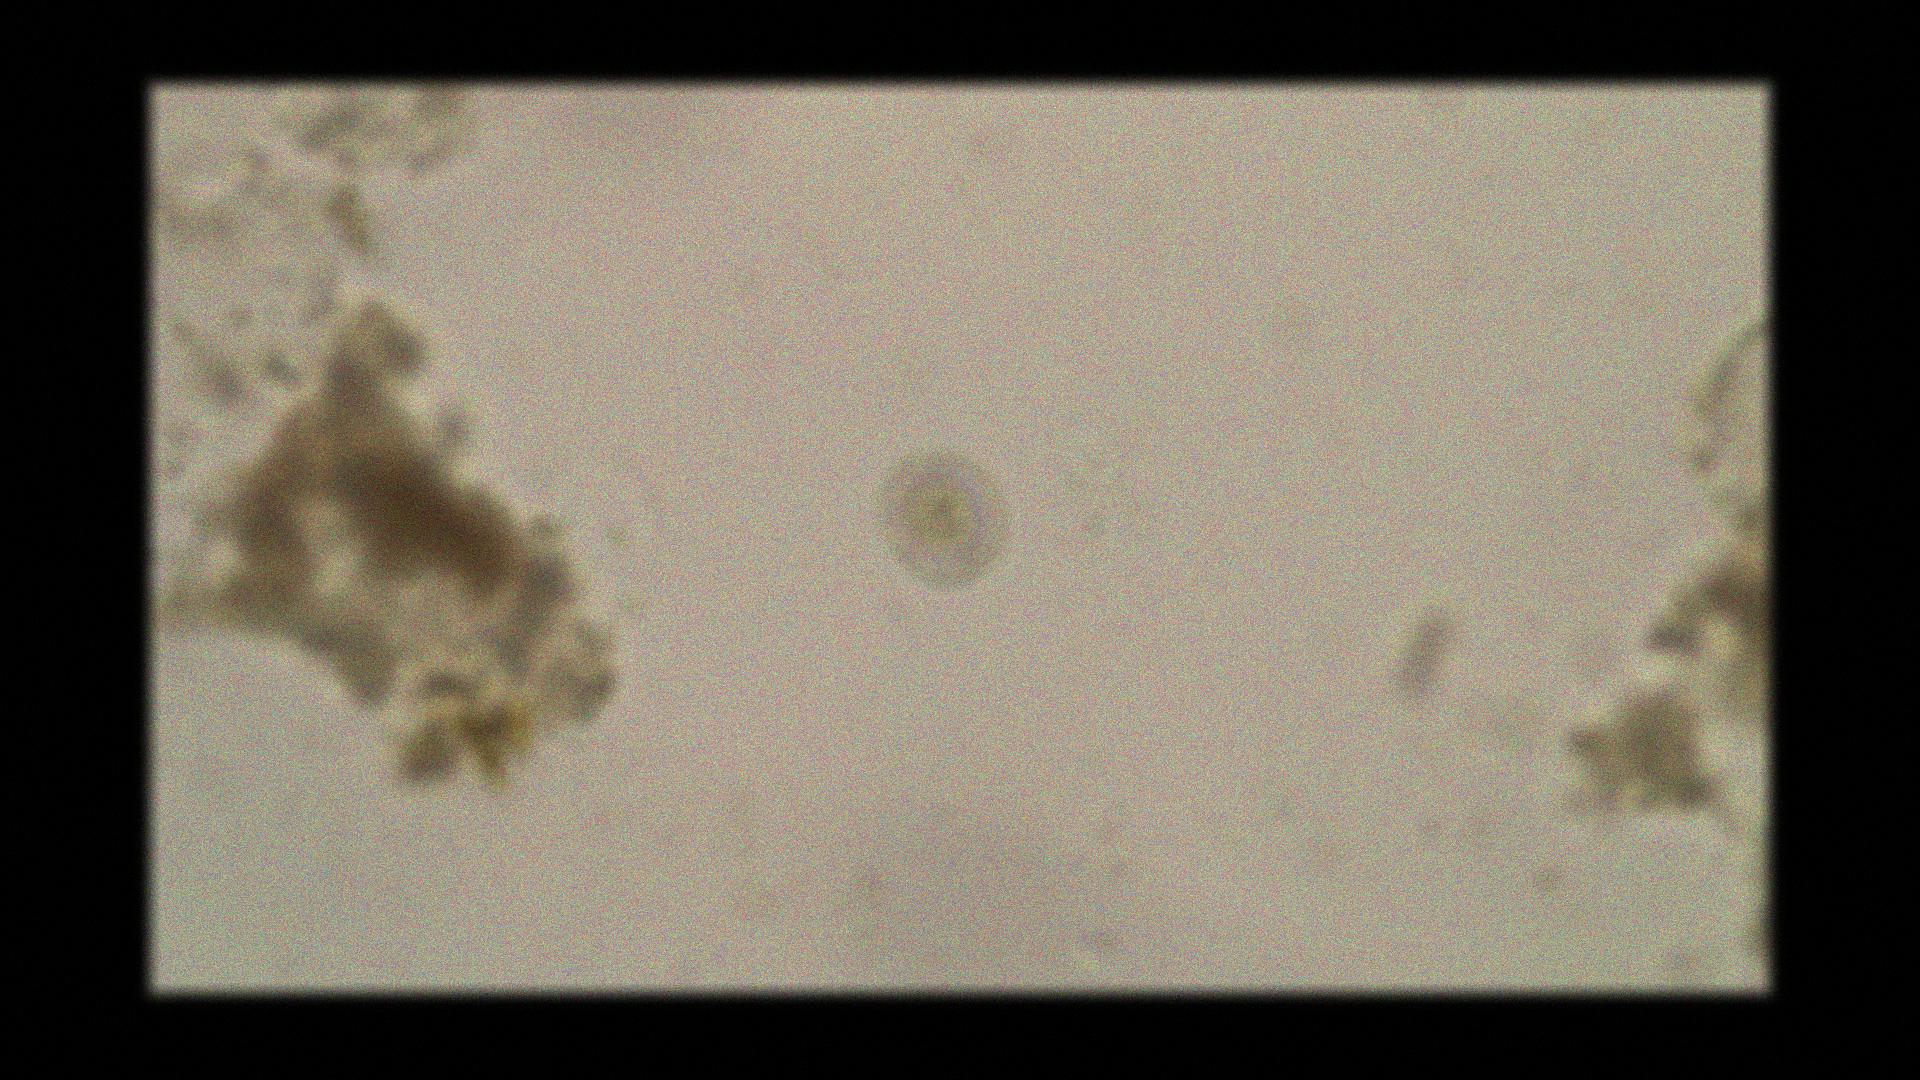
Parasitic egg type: Hymenolepis nana